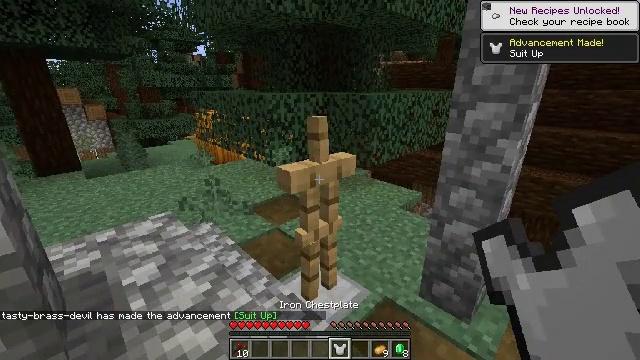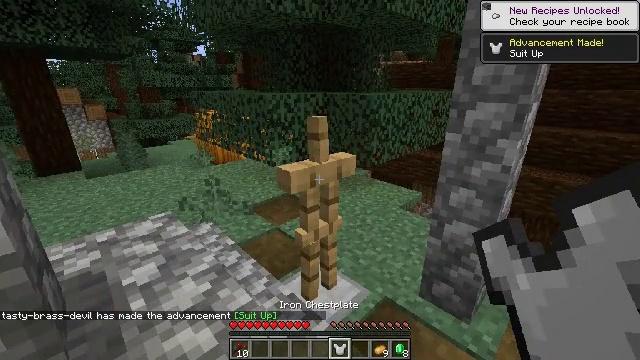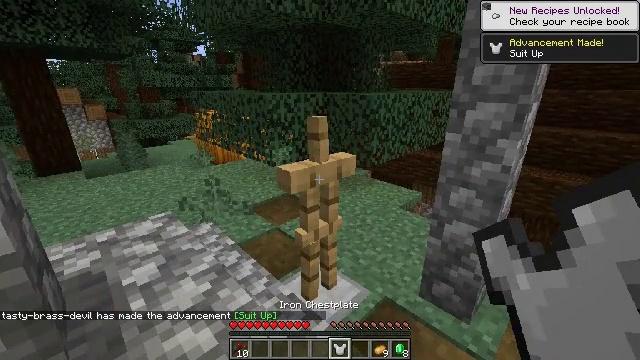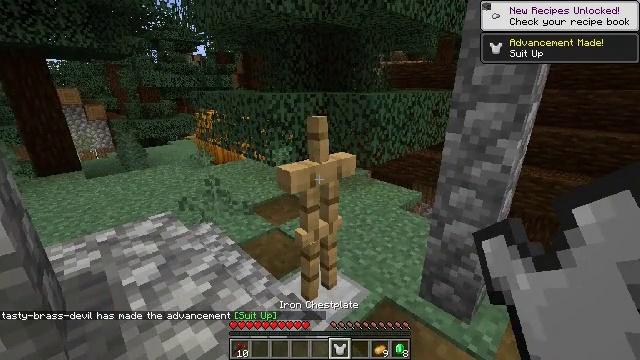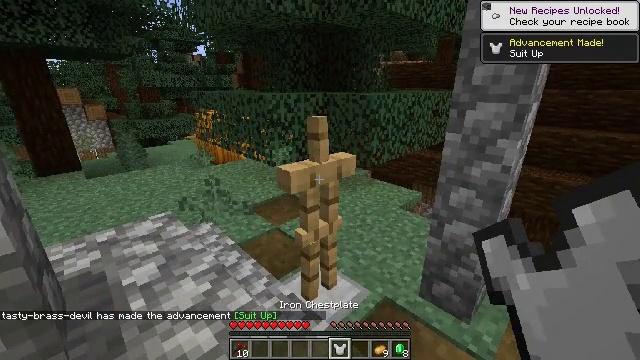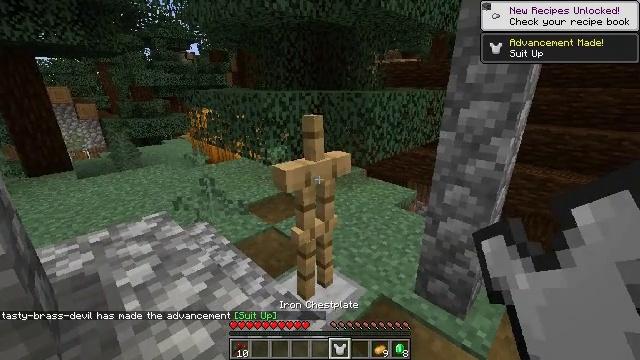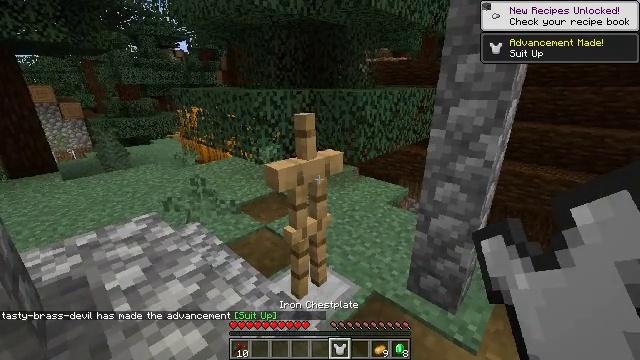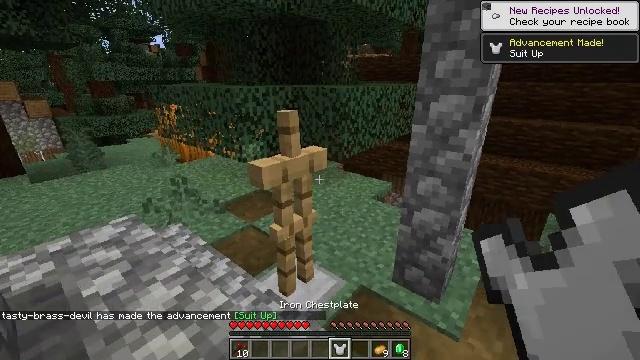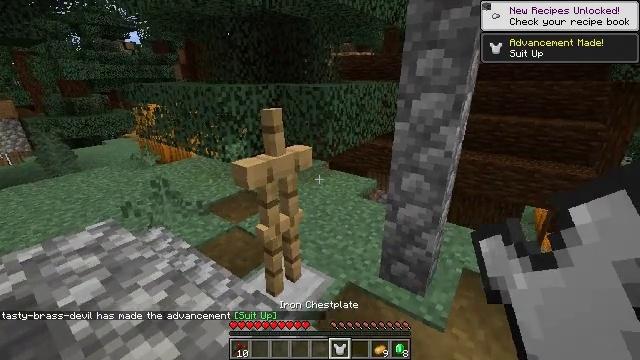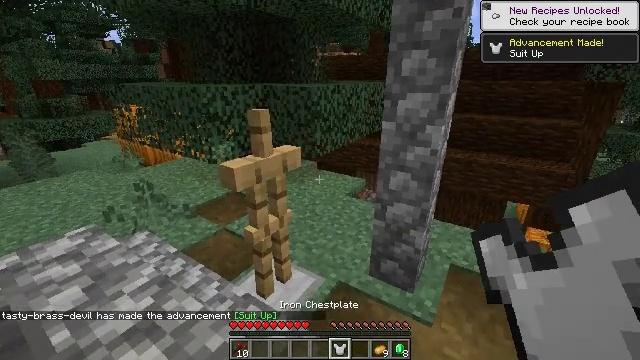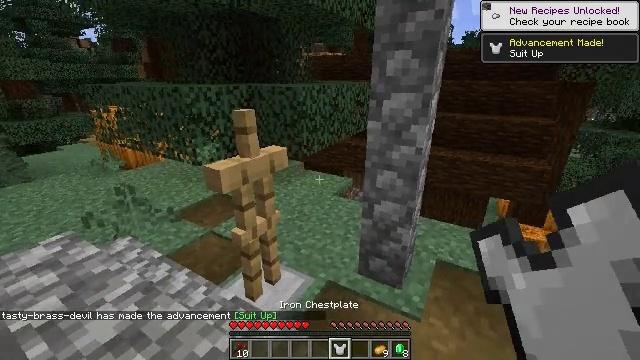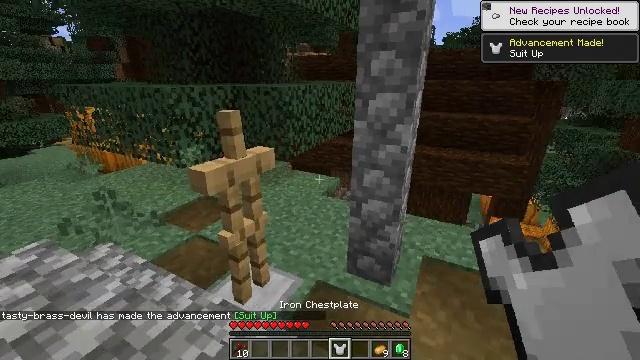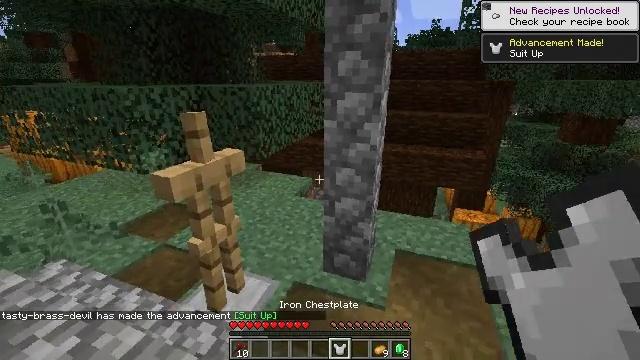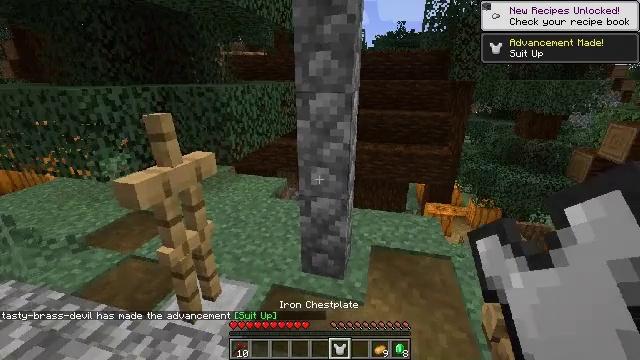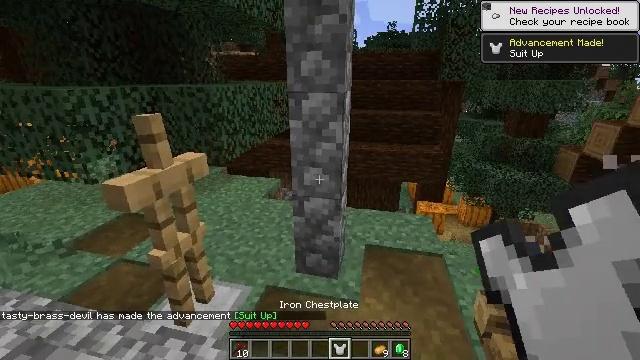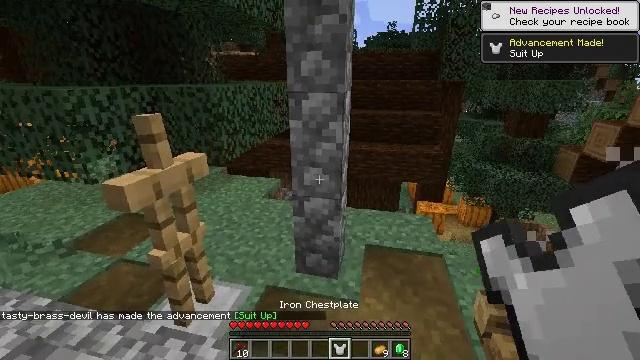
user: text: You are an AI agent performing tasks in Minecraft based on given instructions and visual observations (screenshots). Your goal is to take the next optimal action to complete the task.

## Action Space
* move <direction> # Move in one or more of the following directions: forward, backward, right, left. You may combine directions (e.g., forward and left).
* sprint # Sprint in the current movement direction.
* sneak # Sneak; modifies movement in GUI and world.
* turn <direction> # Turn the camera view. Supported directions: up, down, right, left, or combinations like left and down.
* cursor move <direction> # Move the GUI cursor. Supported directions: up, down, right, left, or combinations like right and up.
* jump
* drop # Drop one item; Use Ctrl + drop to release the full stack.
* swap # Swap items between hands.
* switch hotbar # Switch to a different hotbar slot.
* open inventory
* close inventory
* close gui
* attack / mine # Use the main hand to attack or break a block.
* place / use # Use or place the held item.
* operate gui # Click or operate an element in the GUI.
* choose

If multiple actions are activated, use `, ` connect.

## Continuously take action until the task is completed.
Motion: motion action
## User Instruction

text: Mine the purple carpet for reuse.
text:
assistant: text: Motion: no_op
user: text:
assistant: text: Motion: no_op
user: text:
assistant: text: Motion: no_op
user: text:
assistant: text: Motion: no_op
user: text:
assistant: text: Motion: turn right
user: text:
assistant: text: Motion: turn right
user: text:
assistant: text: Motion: turn right
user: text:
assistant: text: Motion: turn right
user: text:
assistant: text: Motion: turn right
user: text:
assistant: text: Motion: turn right
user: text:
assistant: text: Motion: turn right
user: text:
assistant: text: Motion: turn right
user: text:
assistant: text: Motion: turn right
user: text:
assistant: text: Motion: turn right
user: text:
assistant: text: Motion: no_op
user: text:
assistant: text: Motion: no_op
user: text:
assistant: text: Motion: no_op
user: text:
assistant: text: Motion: open inventory
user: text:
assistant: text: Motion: open inventory
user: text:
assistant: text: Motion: open inventory
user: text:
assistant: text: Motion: open inventory
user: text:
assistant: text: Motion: no_op
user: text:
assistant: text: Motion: no_op
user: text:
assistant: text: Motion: cursor move right
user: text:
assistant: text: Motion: no_op
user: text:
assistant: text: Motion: no_op
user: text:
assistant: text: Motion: cursor move down
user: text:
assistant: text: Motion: sneak
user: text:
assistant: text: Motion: sneak
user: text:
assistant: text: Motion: sneak, cursor move left